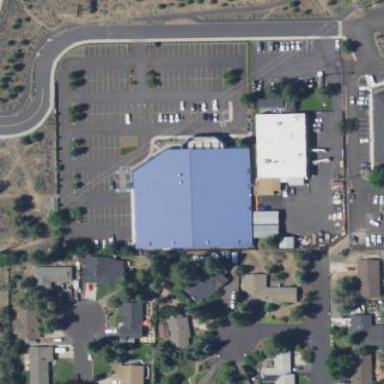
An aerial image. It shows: Building with bowling alley inside.